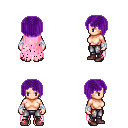
a pixel art fantasy rpg character, female body template, human, light skin, pink tattered cape, metal pants, purple pageboy hairstyle, white cloth bandages, maroon shoes, four views (front, back, left, right), 2x2 character sprite sheet, small pixel art, hard edges, no anti-aliasing